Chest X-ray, PA view. Patient: 57 years old, sex F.
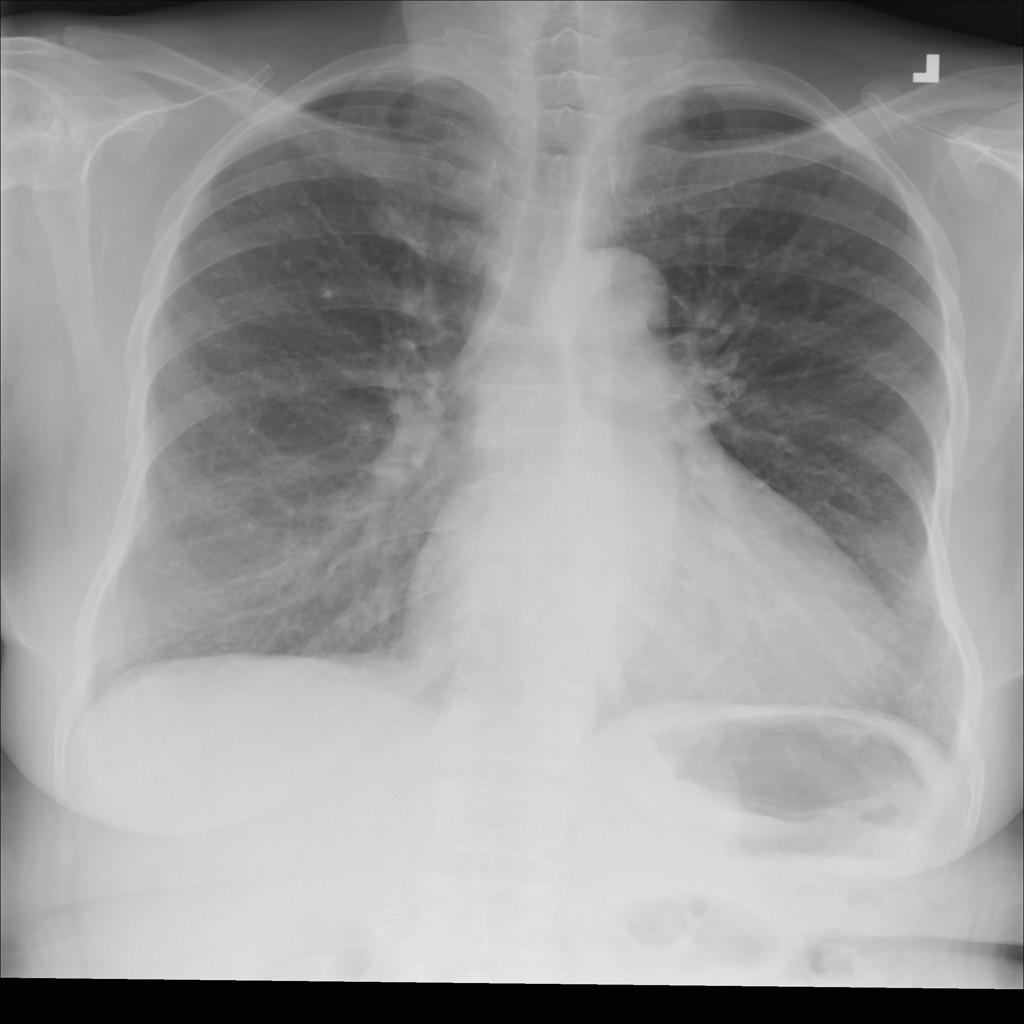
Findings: Cardiomegaly